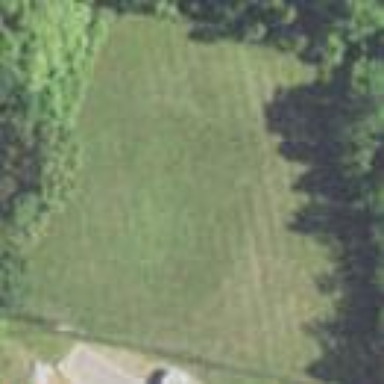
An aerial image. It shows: Grassy pitch used for baseball or softball.